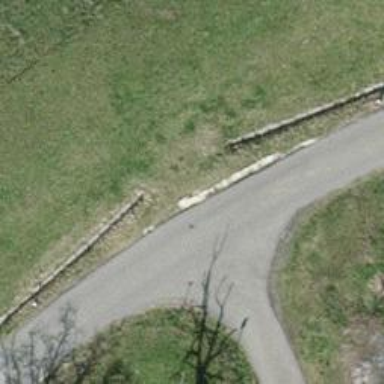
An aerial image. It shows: Culvert tunnel passing through ditch.